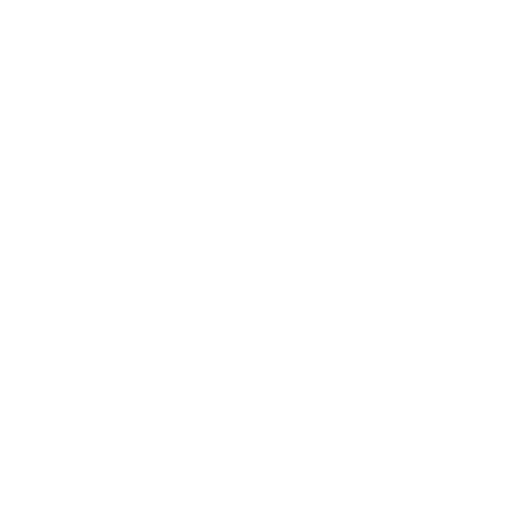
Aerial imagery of cape in Alaska named Tree Point containing only unknown